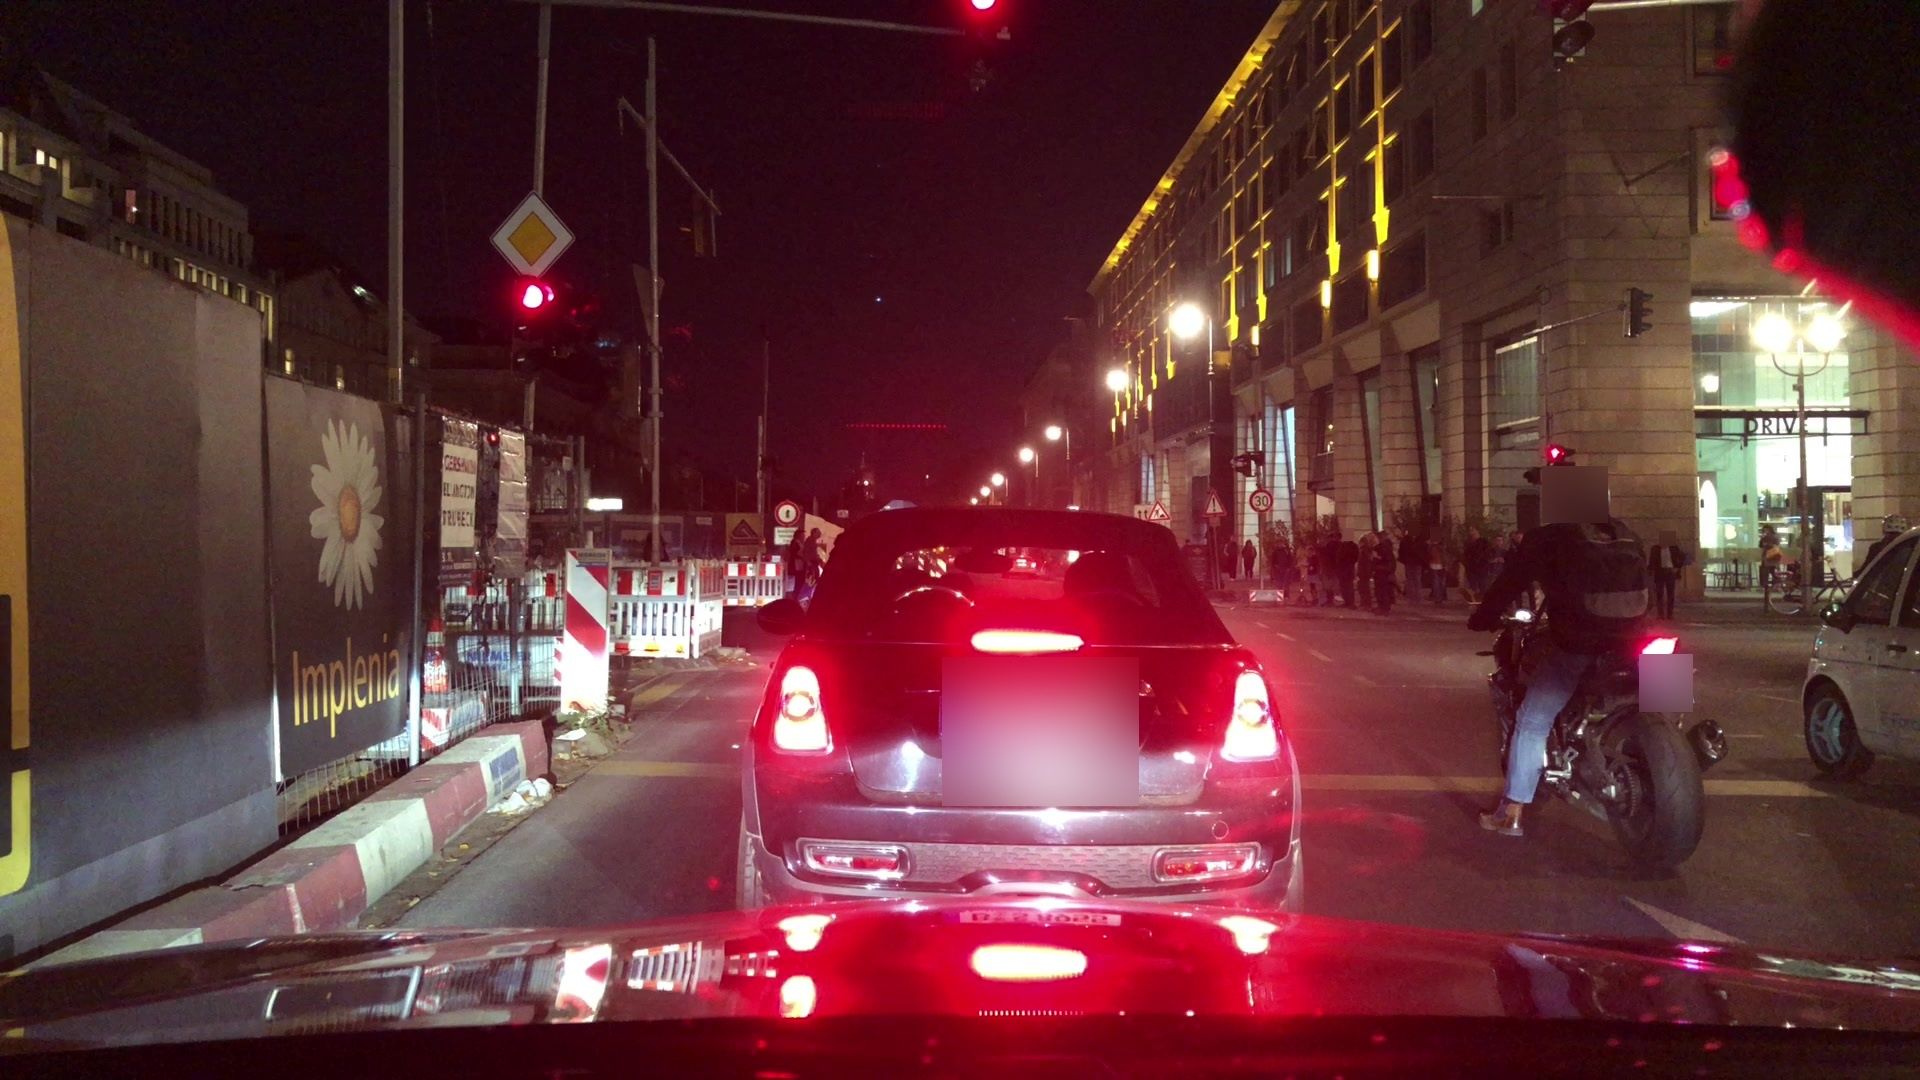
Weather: clear
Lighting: night
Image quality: good
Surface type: driving surface
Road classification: primary
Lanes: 3, 2
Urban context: urban centre
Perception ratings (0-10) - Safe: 1.37, Lively: 8.61, Beautiful: 4.82, Boring: 2.14, Depressing: 5.48, Wealthy: 5.88